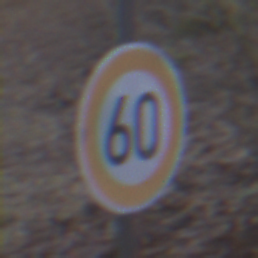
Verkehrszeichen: Geschwindigkeit60
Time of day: MorningAfternoon
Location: Outdoor (Nature)
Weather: Overcast
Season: Winter
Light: Natural